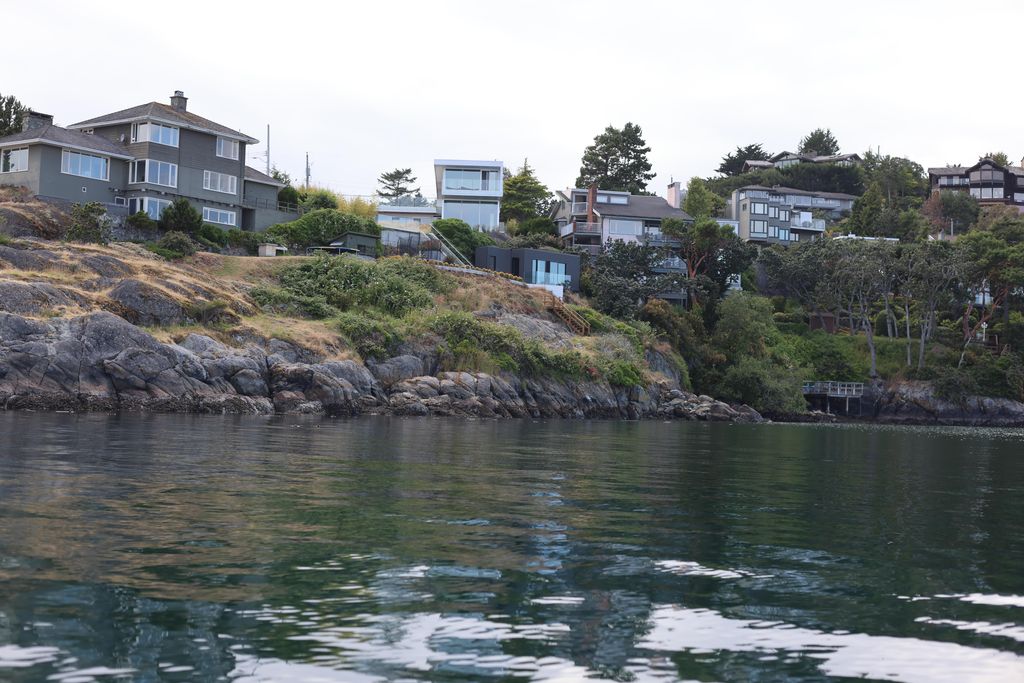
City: victoria